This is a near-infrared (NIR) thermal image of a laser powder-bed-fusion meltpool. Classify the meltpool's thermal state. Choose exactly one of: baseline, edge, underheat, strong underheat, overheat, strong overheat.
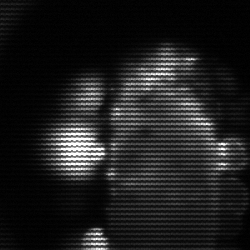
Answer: strong underheat